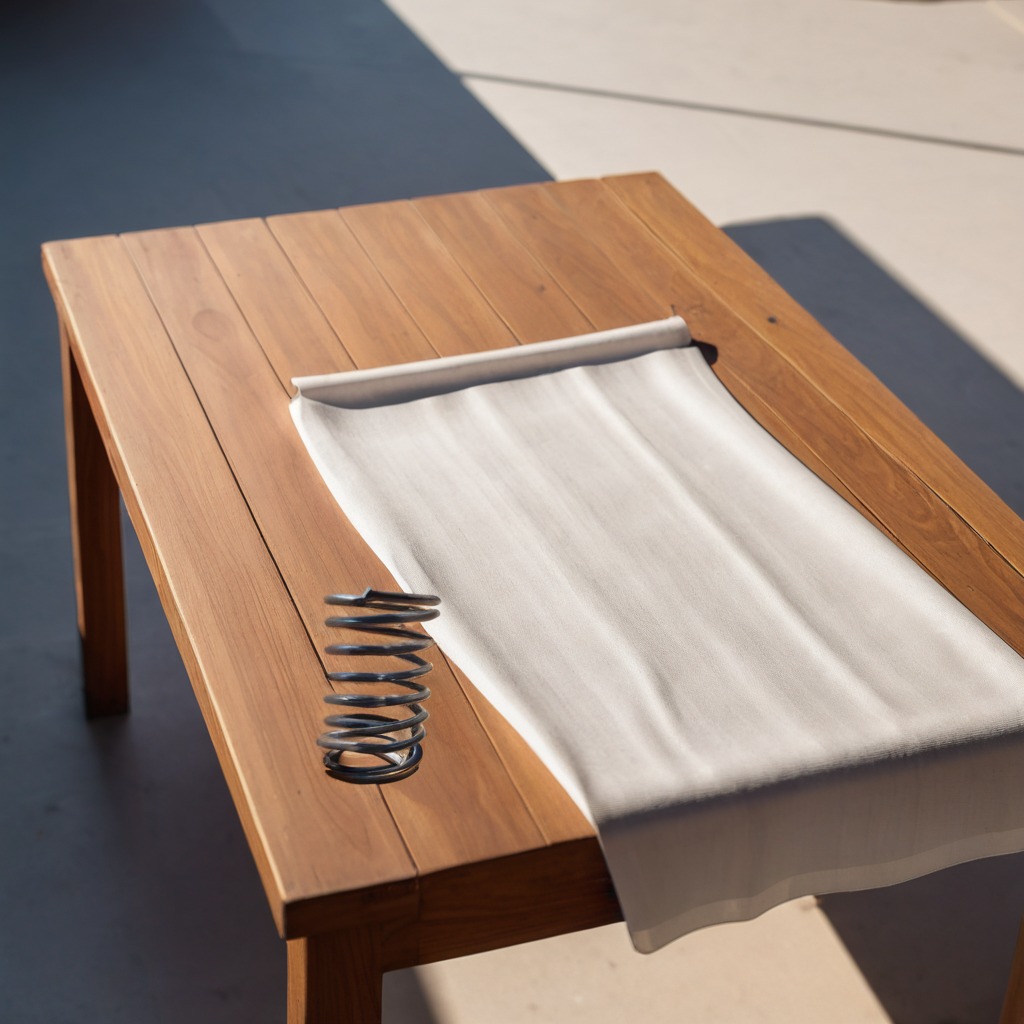
A coiled metal spring lies on a clean wooden table.